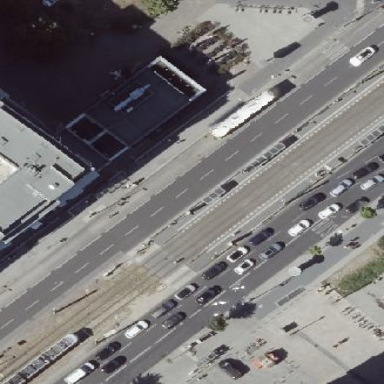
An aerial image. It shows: Tram platform with shelter. This is public transport platform for trams.